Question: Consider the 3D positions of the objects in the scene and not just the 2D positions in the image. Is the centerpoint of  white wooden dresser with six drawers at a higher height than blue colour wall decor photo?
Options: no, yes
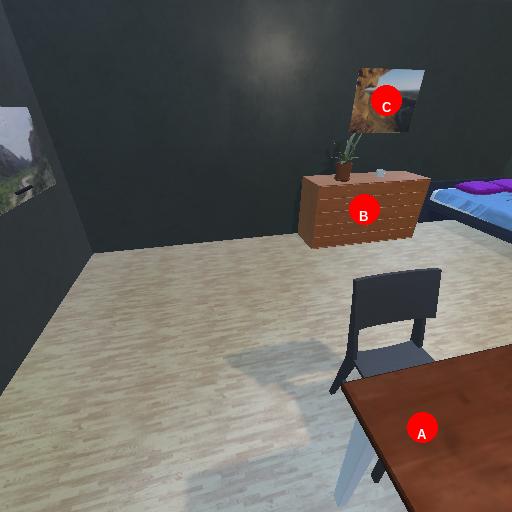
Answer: no